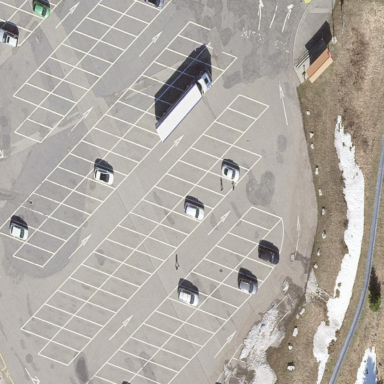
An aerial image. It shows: Parking area with surface.